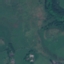
Land use / land cover class: Pasture